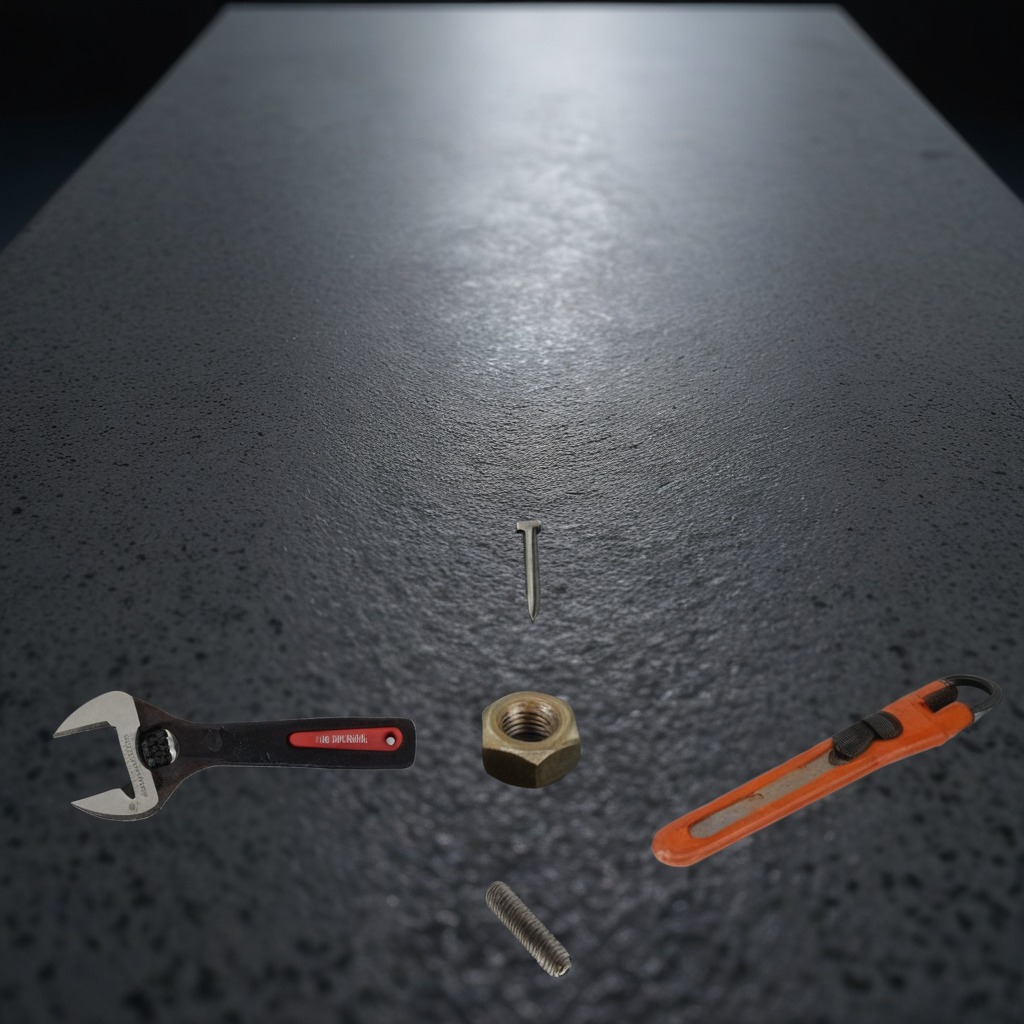
A utility knife, an iron nail, a coiled metal spring, a metal nut, and a wrench are lying on the clean granite table inside a workshop at night.